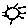
Label: sun